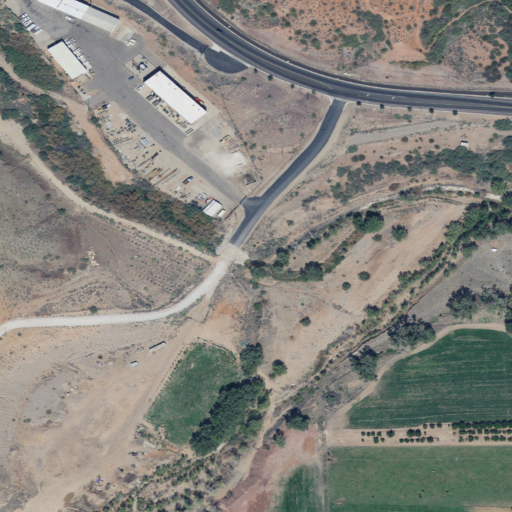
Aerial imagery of valley in Utah named Graveyard Wash containing shrub, woody wetlands, low intensity development, grassland, medium intensity development, open development, herbaceous wetlands, cultivated crops, and high intensity development